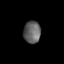
Tissue: skin
Cell type: Fibroblasts
Senescence score: 0.7127
Nuclear area (px): 375
Mean DAPI intensity: 96.867